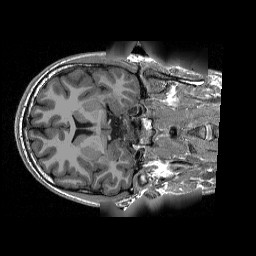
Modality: T1w
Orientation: axial